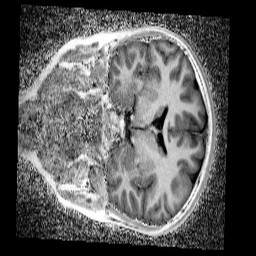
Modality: UNIT1_denoised
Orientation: coronal
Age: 10
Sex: female
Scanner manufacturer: siemens
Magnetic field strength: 3 T
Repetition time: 4 s
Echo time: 0.00299 s